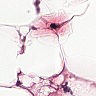
Metastatic tissue present: no